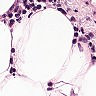
Metastatic tissue present: no